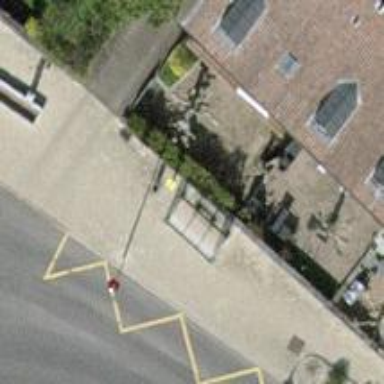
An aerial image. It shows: Bus stop with platform for public transport.